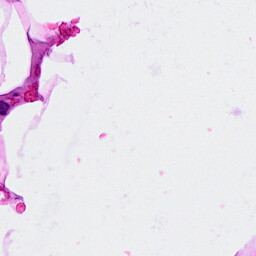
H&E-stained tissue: Breast